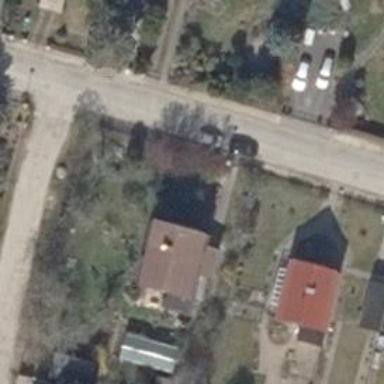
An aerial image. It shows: Footway along the road.